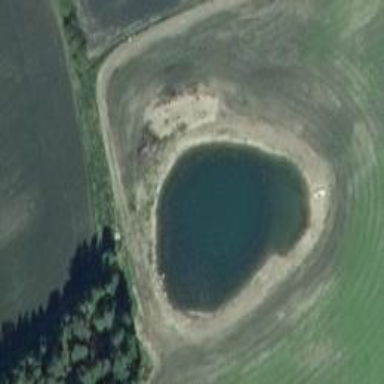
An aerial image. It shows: Serene pond surrounded by nature.